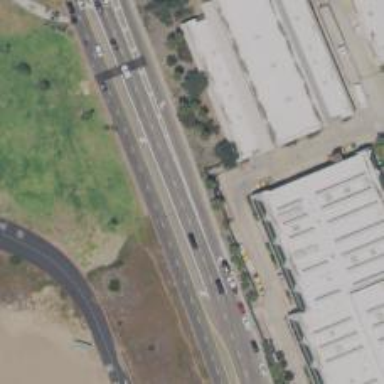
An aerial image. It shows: Asphalt road with primary link designation.